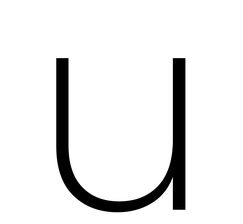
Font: Poppins-ExtraLight